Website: lowes
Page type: billing-address
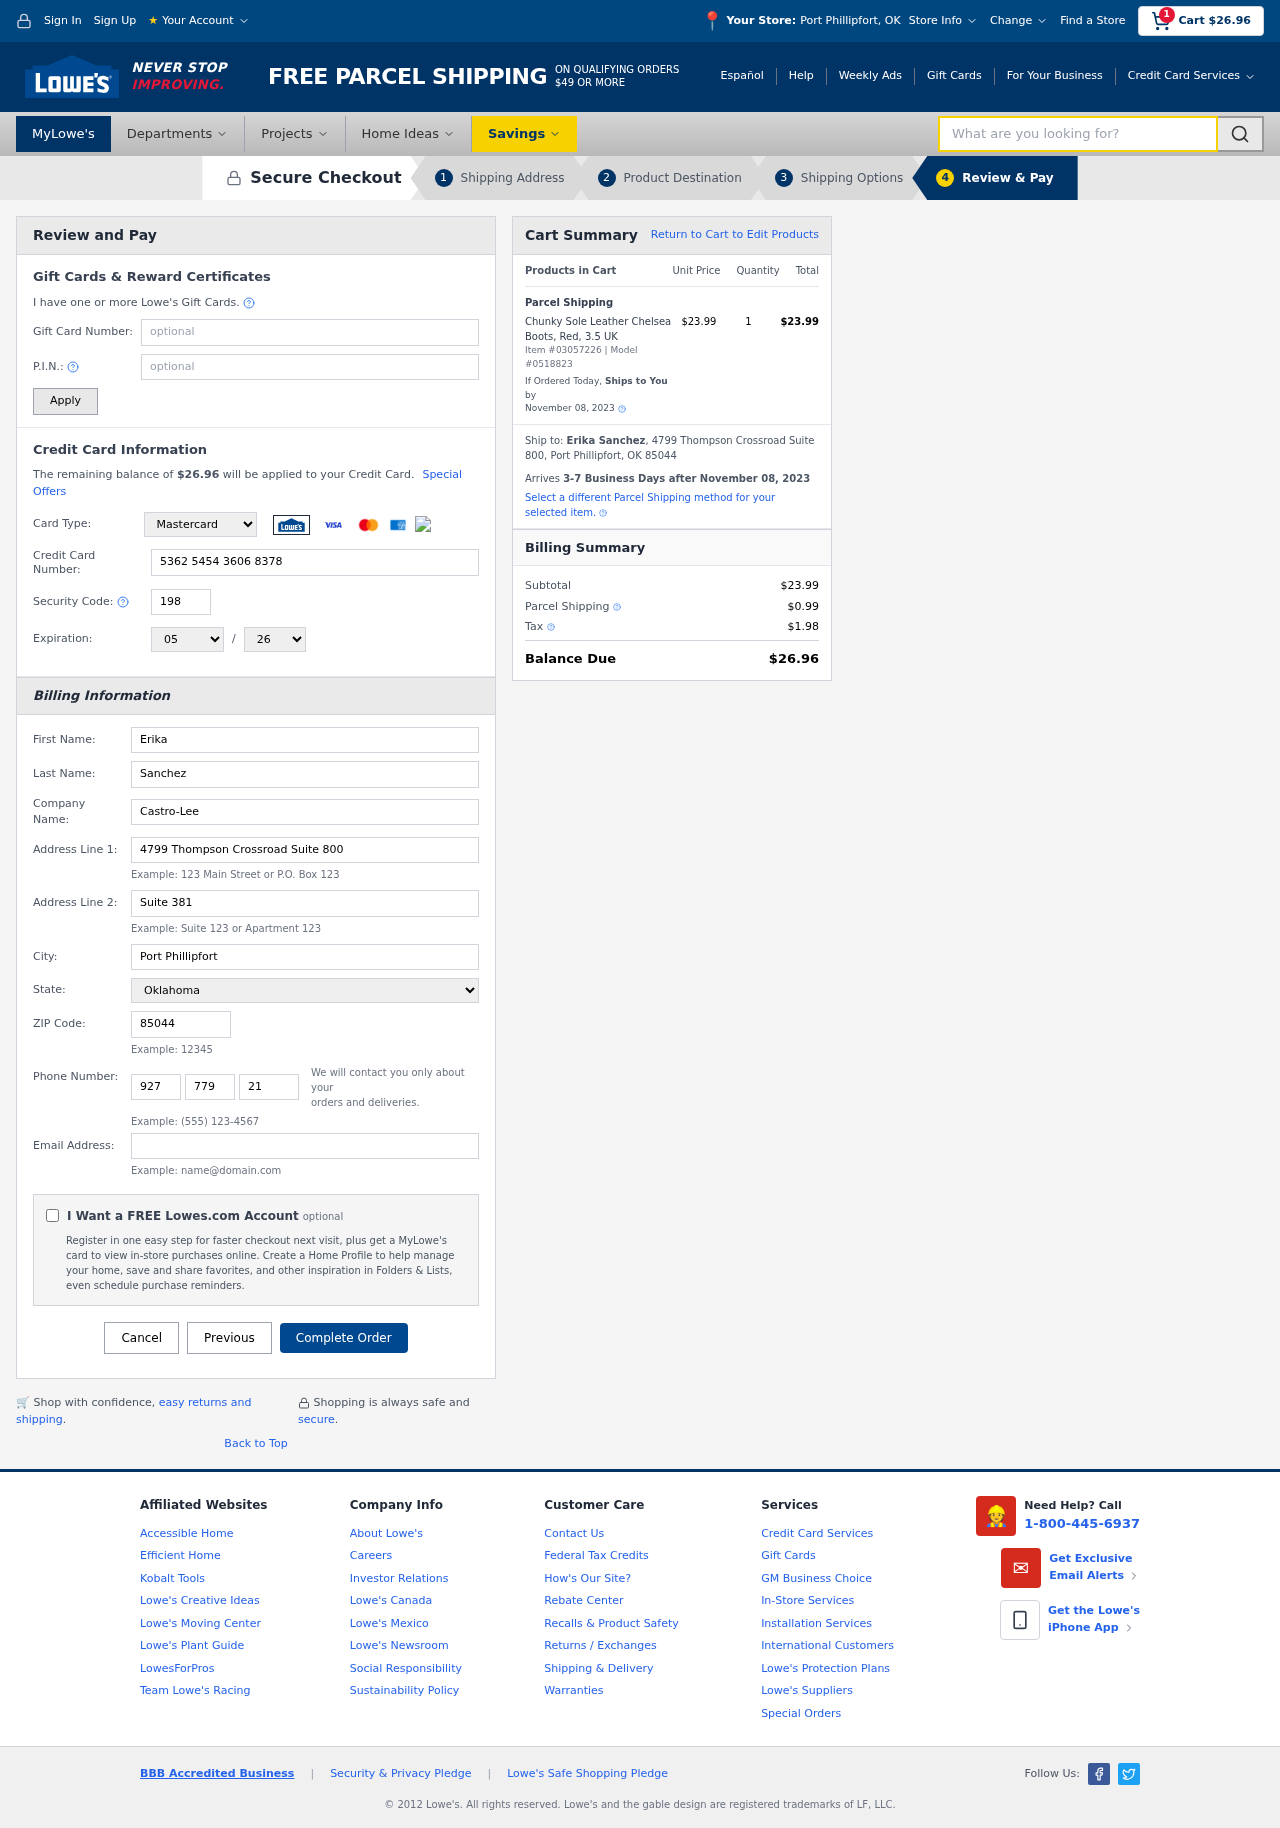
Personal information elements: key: PII_CARD_CVV
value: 198
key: PII_CARD_EXPIRY_MONTH
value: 05
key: PII_CARD_EXPIRY_YEAR
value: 26
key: PII_CARD_NUMBER
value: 5362 5454 3606 8378
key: PII_CARD_TYPE
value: Mastercard
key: PII_CITY
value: Port Phillipfort
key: PII_CITY_STATE
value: Port Phillipfort, OK
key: PII_COMPANY
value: Castro-Lee
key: PII_EMAIL
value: erika.sanchez@hotmail.com
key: PII_FIRSTNAME
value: Erika
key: PII_FULLNAME
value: Erika Sanchez
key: PII_LASTNAME
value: Sanchez
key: PII_PHONE_AREA
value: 927
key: PII_PHONE_PREFIX
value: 779
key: PII_PHONE_SUFFIX
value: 2157
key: PII_POSTCODE
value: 85044
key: PII_STATE
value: Oklahoma
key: PII_STREET
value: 4799 Thompson Crossroad Suite 800
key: PII_STREET2
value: Suite 381
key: PII_CITY_STATE_ZIP
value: Port Phillipfort, OK 85044
Product elements: key: PRODUCT1_NAME
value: Chunky Sole Leather Chelsea Boots, Red, 3.5 UK
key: PRODUCT1_PRICE
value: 23.99
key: PRODUCT1_QUANTITY
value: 1
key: PRODUCT_ITEM_NUMBER
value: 03057226
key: PRODUCT_MODEL_NUMBER
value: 0518823
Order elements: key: ORDER_SUBTOTAL
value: $26.96
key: ORDER_TOTAL
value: $26.96
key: ORDER_SHIPPING_DATE
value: November 08, 2023
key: ORDER_SUBTOTAL
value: $23.99
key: ORDER_DELIVERY_DATE
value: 3-7 Business Days after November 08, 2023
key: ORDER_SHIPPING_DATE2
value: November 08, 2023
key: ORDER_SUBTOTAL2
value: $23.99
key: ORDER_SHIPPING_COST
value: $0.99
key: ORDER_TAX
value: $1.98
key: ORDER_TOTAL2
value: $26.96
Search elements: key: HEADER_SEARCH
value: What are you looking for?